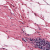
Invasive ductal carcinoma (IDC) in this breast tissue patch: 0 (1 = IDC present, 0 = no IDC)